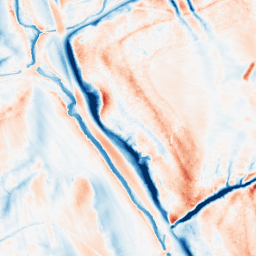
Category: classical
Decomposition family: gaussian_anisotropic
Decomposition parameters: sigma_x: 10
sigma_y: 2
Upsampling method: lanczos
Upsampling parameters: scale: 2
Upsampling scale: 2